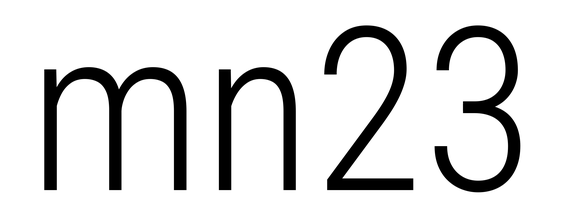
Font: Roboto_Condensed_Light